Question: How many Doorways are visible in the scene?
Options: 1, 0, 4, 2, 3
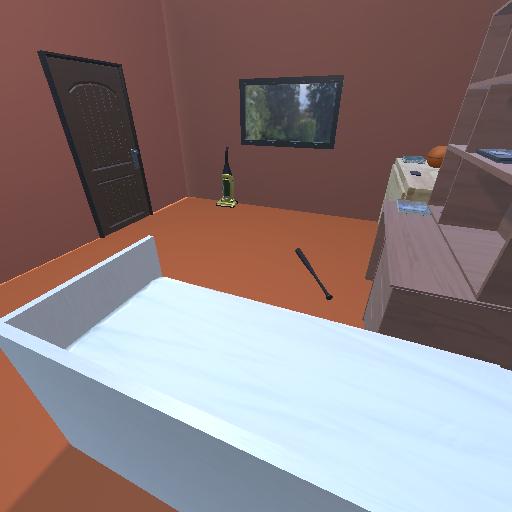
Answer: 1